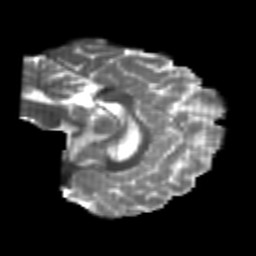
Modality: T2w
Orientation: sagittal
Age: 22
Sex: female
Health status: healthy
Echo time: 0.074 s